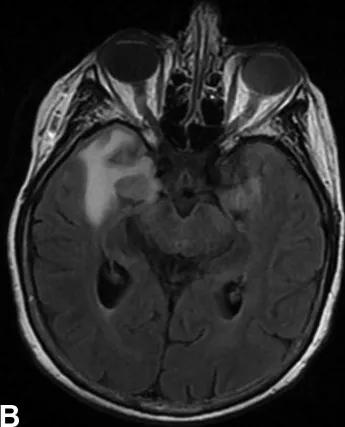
Radiation Necrosis. Magnetic resonance images at presentation of a 73-year-old female with a history of trigeminal neuralgia, which was treated previously by TomoTherapy radiosurgery, shows significant mass effect in close proximity to Meckel's cave. Axial FLAIR.
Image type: radiology (mri)